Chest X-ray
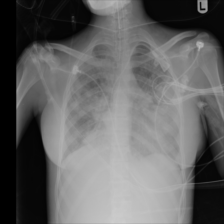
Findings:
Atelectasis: negative
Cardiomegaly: negative
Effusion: negative
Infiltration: positive
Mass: negative
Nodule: negative
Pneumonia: negative
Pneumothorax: negative
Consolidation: negative
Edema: negative
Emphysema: negative
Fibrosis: negative
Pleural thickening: negative
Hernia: negative